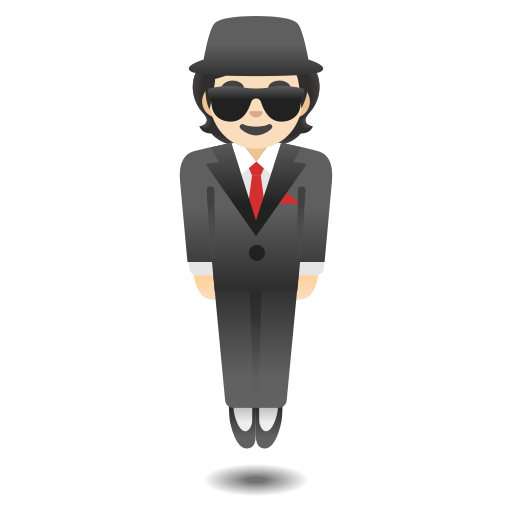
Emoji: 🕴🏻